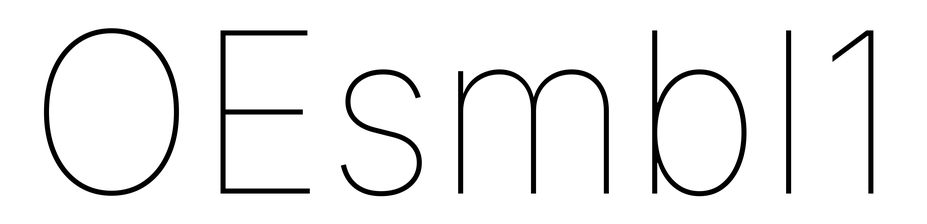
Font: Inter_Thin